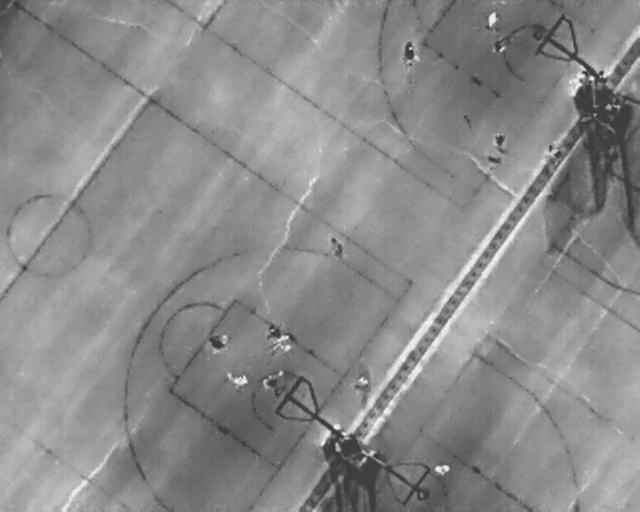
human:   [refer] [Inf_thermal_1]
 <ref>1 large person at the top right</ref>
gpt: <box>[[75, 2, 79, 5, 2]]</box>

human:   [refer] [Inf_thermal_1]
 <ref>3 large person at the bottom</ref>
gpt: <box>[[35, 72, 38, 76, 2], [54, 73, 58, 76, 2], [40, 72, 44, 76, 2]]</box>

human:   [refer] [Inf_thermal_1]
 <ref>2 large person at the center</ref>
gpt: <box>[[31, 65, 36, 68, 2], [50, 46, 54, 49, 2]]</box>